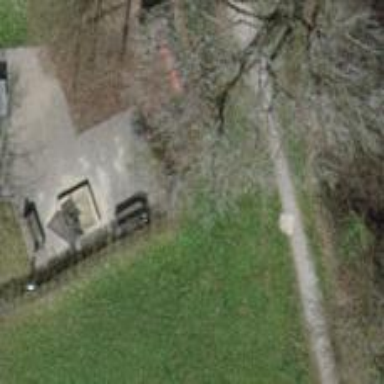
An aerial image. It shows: Brown bench in the vicinity.